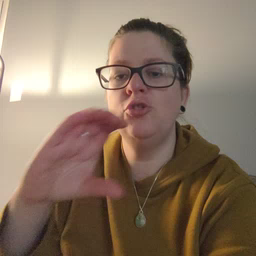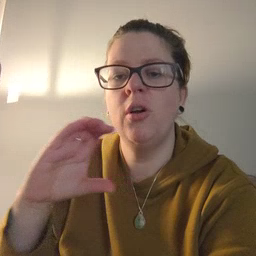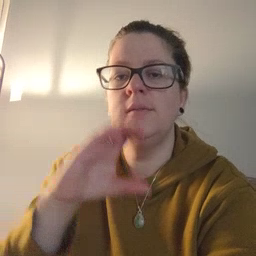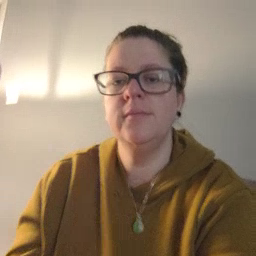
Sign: chocolate